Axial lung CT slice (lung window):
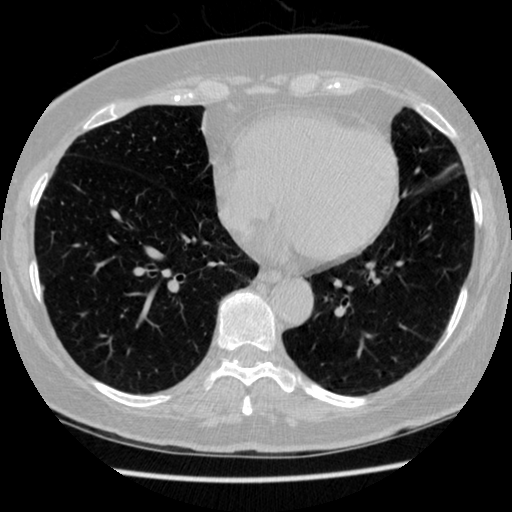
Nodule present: no